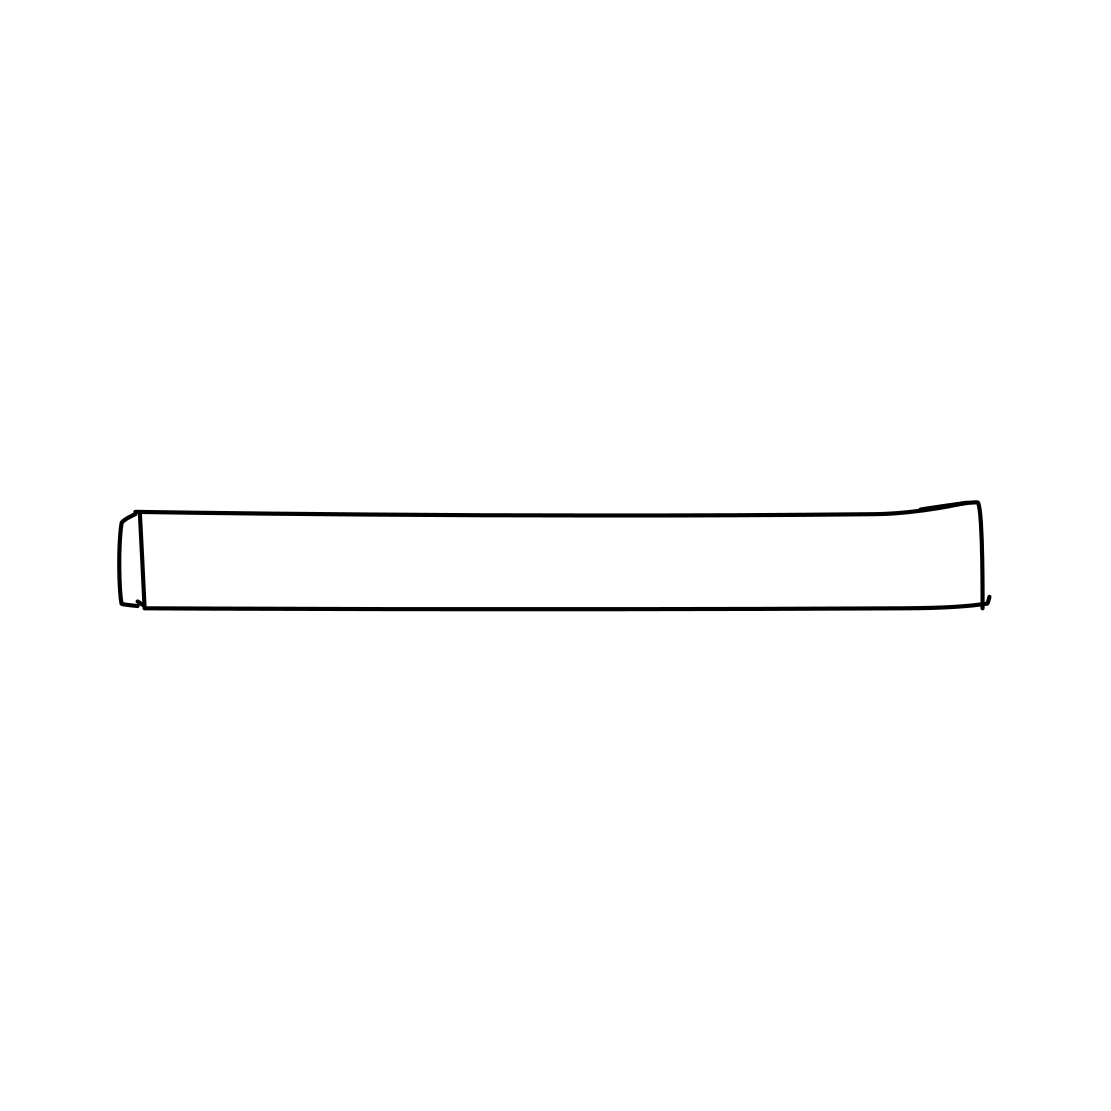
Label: cigarette